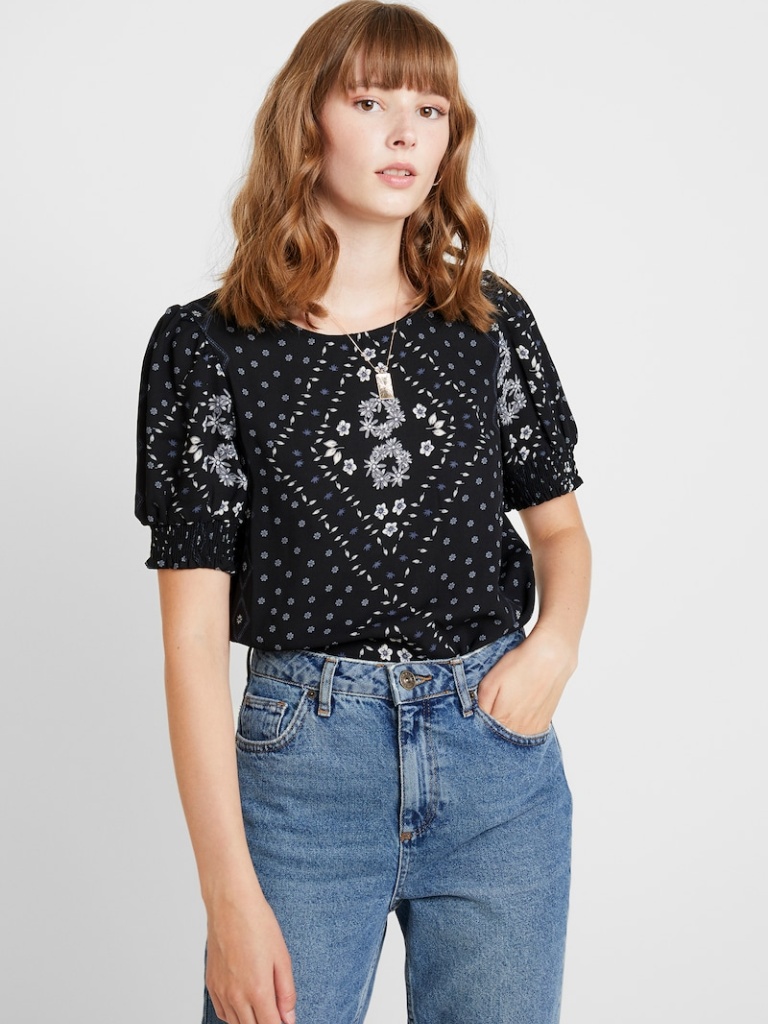
cotton relaxed short sleeve hip length Fully Tucked in round blouse